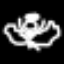
Label: angel